Question: I am working on my first project in OpenCV.
I need to find all the arrows in the  and save the orientation in a list.
I used template matching to find all the arrows. That works since all the arrows are similar to each other. I formed rectangle box around each arrow. But when I try to count these rectangles it does not give a result that I expected. I cannot figure out what is happening.
Template:<URL>
<URL>
'''
image = cv2.imread('input.png')
img_gray = cv2.cvtColor(image, cv2.COLOR_BGR2GRAY)#Converted to grayscale
###read the templates
right = cv2.imread('Images/arrow_right.png',0)
wr, hr = right.shape[::-1]
left=cv2.imread('Images/arrow_left.png',0)
wl, hl = left.shape[::-1]
slf=cv2.imread('Images/self_arrow.jpg',0)
ws, hs = slf.shape[::-1]
###Template Matching
res = cv2.matchTemplate(img_gray,right,cv2.TM_CCOEFF_NORMED)
res1= cv2.matchTemplate(img_gray,left,cv2.TM_CCOEFF_NORMED)
res2= cv2.matchTemplate(img_gray,slf,cv2.TM_CCOEFF_NORMED)
###To get multiple instances set a threshold
threshold = 0.85
loc = np.where(res >= threshold)
pp = pprint.PrettyPrinter(indent=4)
loc1=np.where(res1 >= threshold)
loc2 = np.where( res2 >= threshold)
count=0
###Draw rectangles around each instance in the image
for pt in zip(*loc[::-1]):
cv2.rectangle(image, pt, (pt[0] + wr, pt[1] + hr), (0,0,255), 1)
pp.pprint(pt)
count+=1
print(count)
for pt in zip(*loc1[::-1]):
cv2.rectangle(image, pt, (pt[0] + wl, pt[1] + hl), (0,255,0), 1)
for pt in zip(*loc2[::-1]):
cv2.rectangle(image, pt, (pt[0] + ws, pt[1] + hs), (255,0,0), 1)
###Save the image
cv2.imwrite('arrow_extracted.jpg',image)
'''
Expected result according to above image is 2.
Actual result is 63.
<URL>
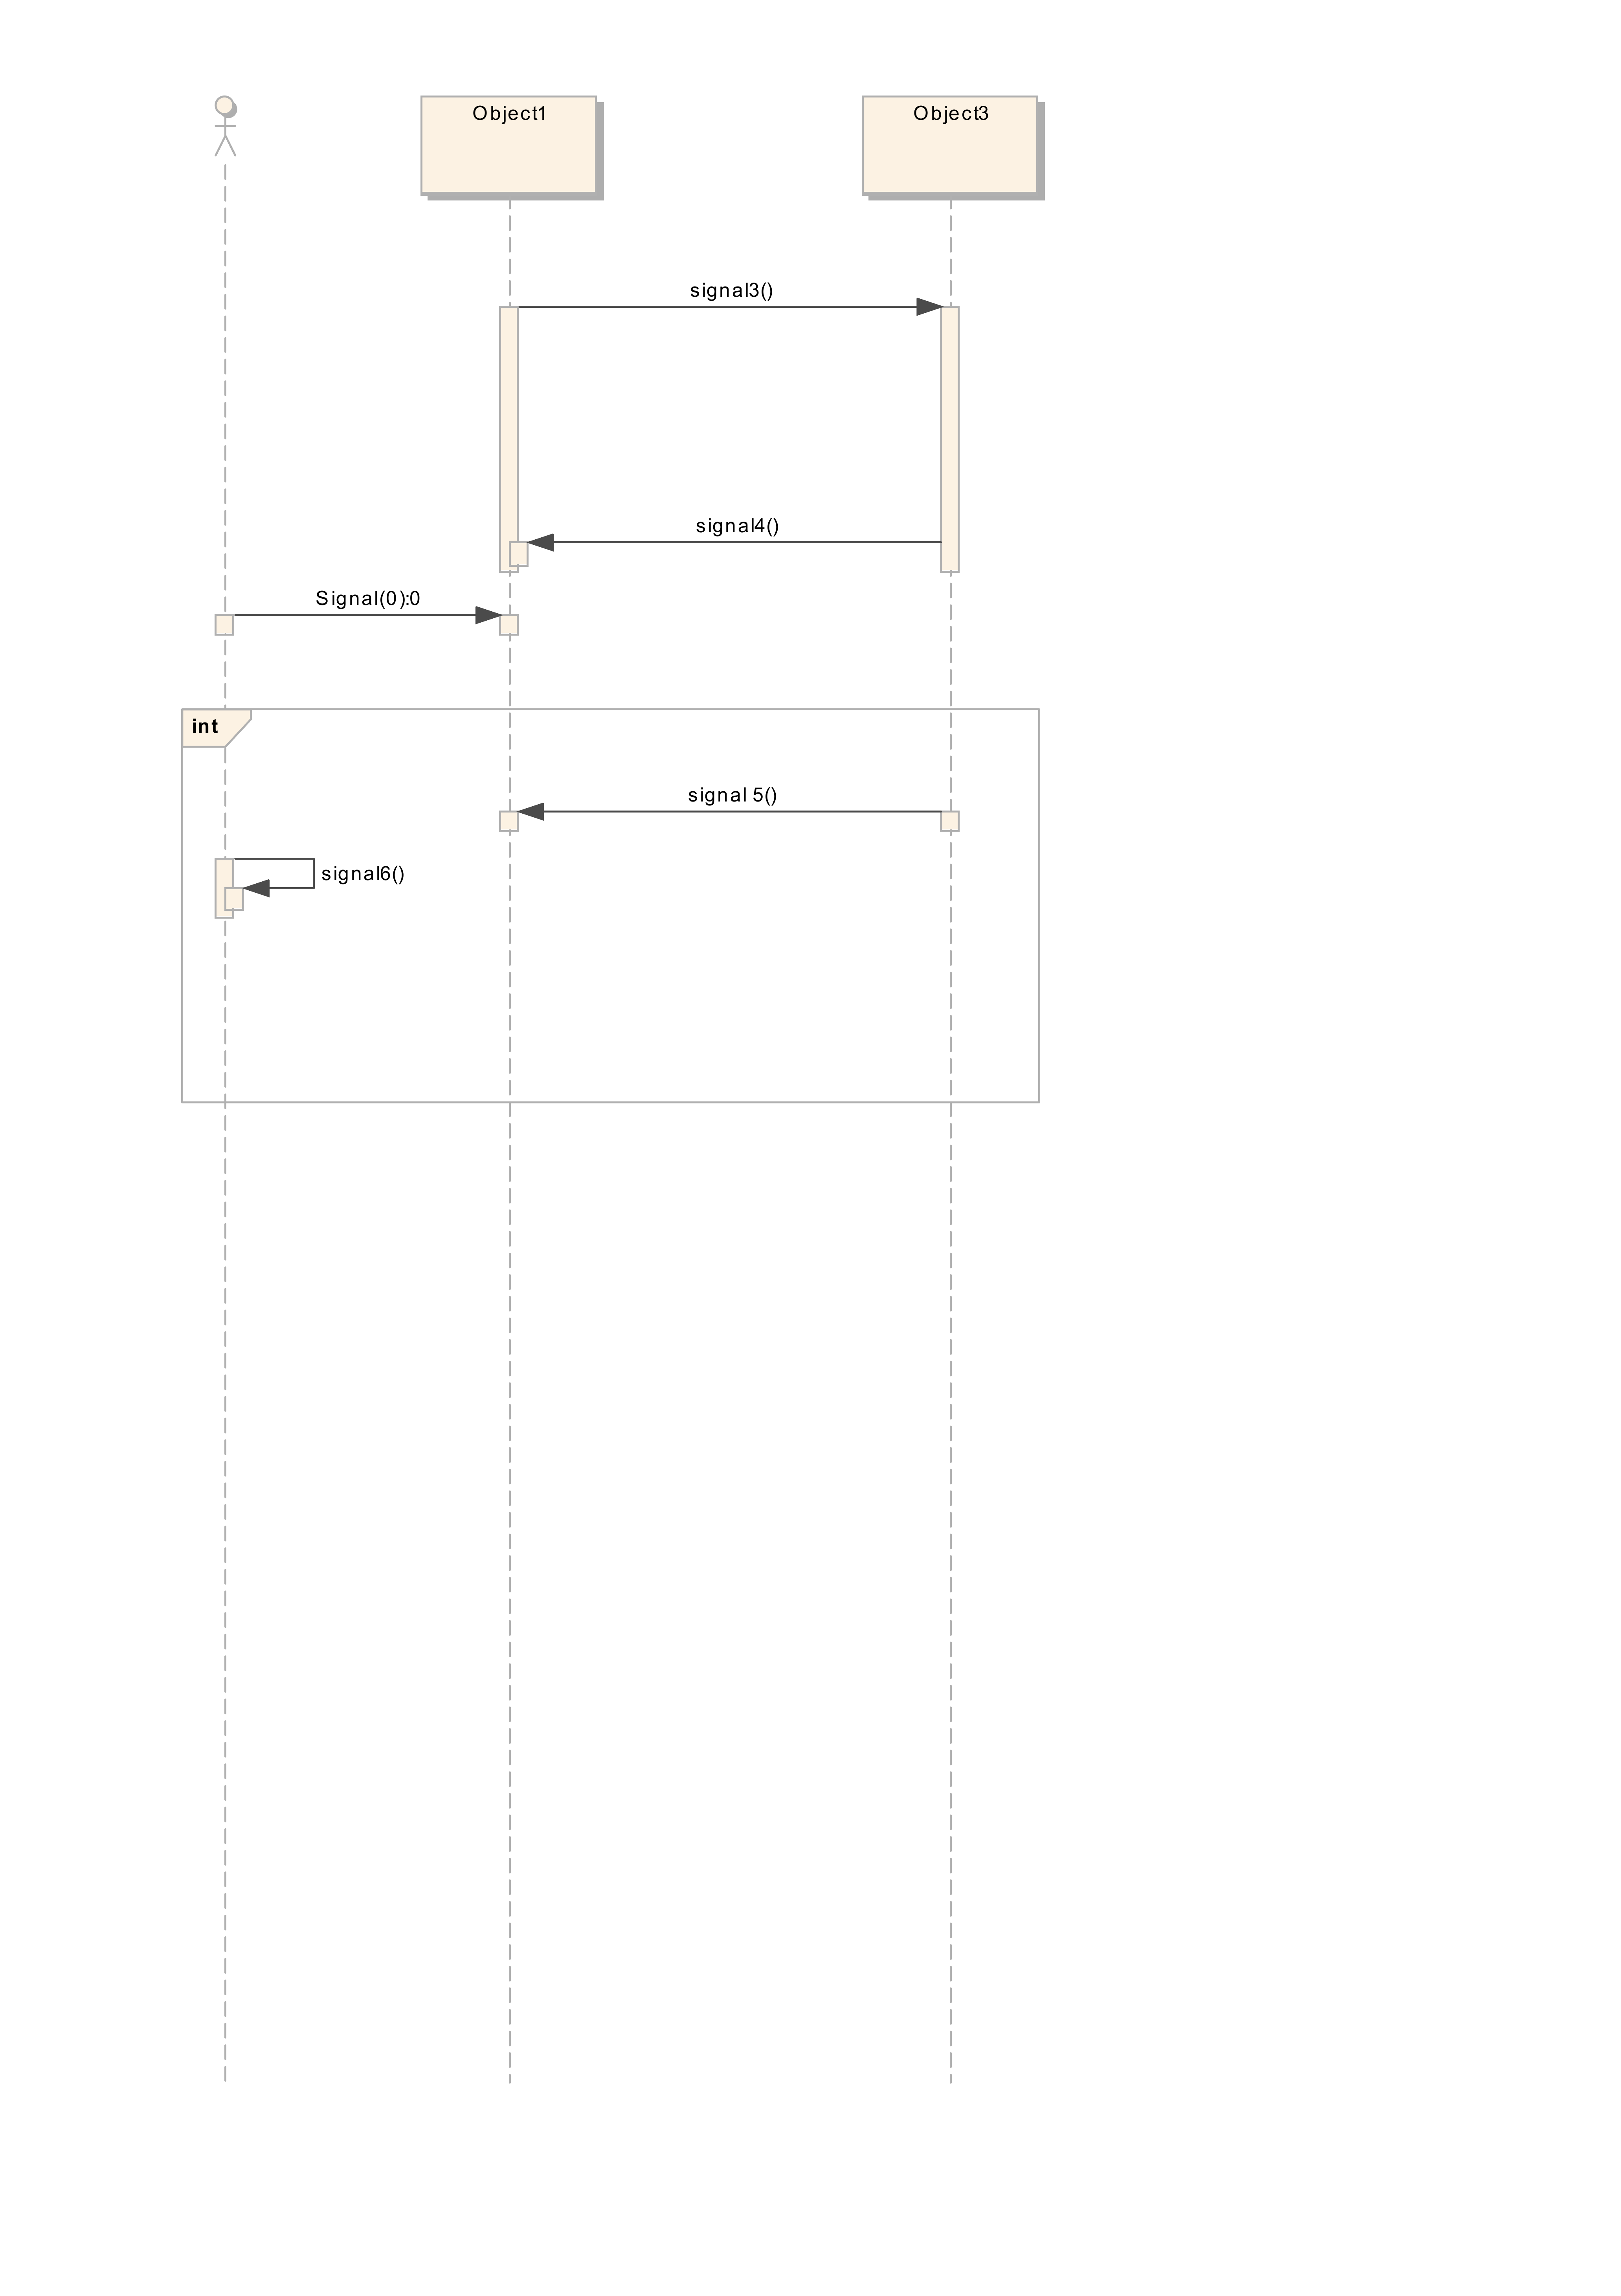
Answer: In reality you have found 63 matching boxes, because they exist. The reason for that is overlapping boxes, You can see the width of drawing a single line and compare it to the width of your bounding boxes to find that there are multiple boxes there. Now can we rectify this, short answer Yes, one way would be to increase the threshold, but I won't recommend that, since you might miss some arrows, we can go with 'cv2.minMaxLoc()' but that can only detect one occurrence. 'tl;dr;' The best we can do is an Algorithm called non-max suppression.
In short it takes all the boxes and compares if they overlap more than a given threshold area and then suppresses the boxes that overlap too much that they may be bounding the same object.
The code for that can be found on this <URL>.
Comment down below if you fail to follow.